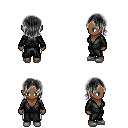
a pixel art fantasy rpg character, female body template, human, dark skin, gray robe, white pants, gray long bangs hairstyle, white slippers, four views (front, back, left, right), 2x2 character sprite sheet, small pixel art, hard edges, no anti-aliasing